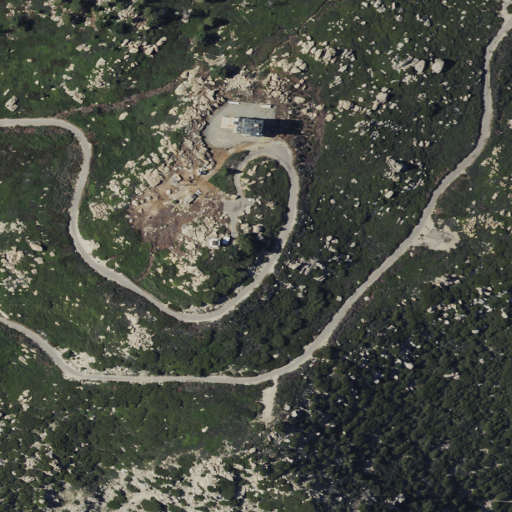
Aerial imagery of mountain in California named Keller Peak containing shrub, evergreen forest, open development, low intensity development, mixed forest, medium intensity development, and high intensity development